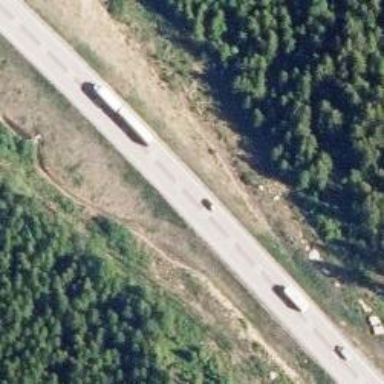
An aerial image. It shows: Asphalt motorway of trunk classification.